Question: I am trying to solve the problem of largest common substring between 2 Strings. I will reduce my problem to the following: I created a <URL> and as per my understanding the largest common substring is the deepest path consisting of nodes that belongs to both strings.
My test input is:
'''
String1 = xabc
String2 = abc
'''

It seems that the tree I build is correct but my problem is the following method (I pass the root of the tree initially):
'''
private void getCommonSubstring(SuffixNode node) {
if(node == null)
return;
if(node.from == ComesFrom.Both){
current.add(node);
}
else{
if(max == null || current.size() > max.size()){
max = current;
}
current = new ArrayList<SuffixNode>();
}
for(SuffixNode n:node.children){
getCommonSubstring(n);
}
}
'''
What I was aiming to do is, in order to find the deepest path with nodes that belong to both strings, I would traverse the tree (pre-order) and add nodes that belong to both strings in a list ('current'). Once I am in a node that is not part of both I update 'max' list if 'current' is bigger.
But the code is erroneous. And I am confused on how to implement this, since I haven't written code for general (non-binary) trees in ages.
Could you help me figure this out?
Modified as per @templatetypedef. Could not make this work either.
'''
private void getCommonSubstring(SuffixNode node, List<SuffixNode> nodes) {
if(node == null)
return;
if(node.from == ComesFrom.Both){
nodes.add(node);
}
else{
if(max == null || current.size() > max.size()){
max = nodes;
}
nodes = new ArrayList<SuffixNode>();
}
for(SuffixNode n:node.children){
List<SuffixNode> tmp = new ArrayList<SuffixNode>(nodes);
getCommonSubstring(n, tmp);
}
}
public class SuffixNode {
Character character;
Collection<SuffixNode> children;
ComesFrom from;
Character endMarker;
}
'''
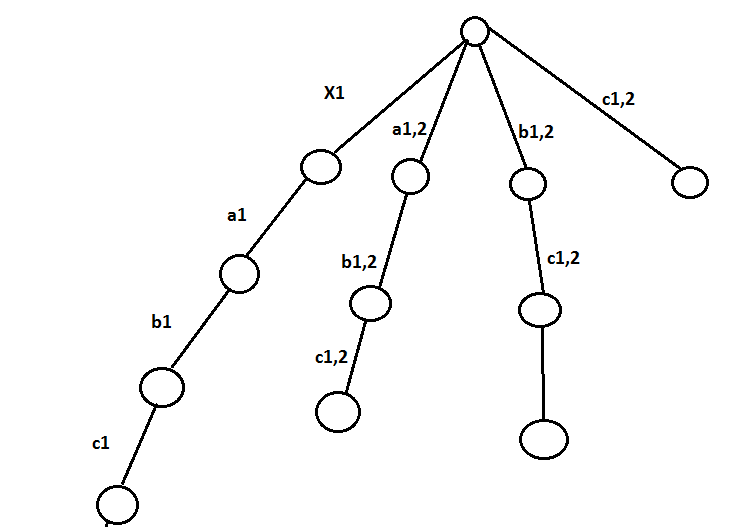
Answer: One issue I see here is that the of a node in the suffix tree is not the same as the of the string along that path. Each edge in a suffix tree is annotated with a range of characters, so a string encoded by a series of nodes of depth five might have shorter length than a string encoded at depth two. You will probably need to adjust your algorithm to handle this by tracking the effective length of the string that you've built up so far, rather than the number of nodes in the path that you've traced out up to this point.
A second issue I just noticed is that you seem to only have one 'current' variable that is getting shared across all the different branches of the recursion. This probably is messing up your state across recursive calls. For example, suppose that you're at a node and have a path of length three, and that there are two children - the first of which only ends in a suffix of the first string, and the second of which ends in a suffix of both strings. In that case, if you make the recursive call on the first string, you will end up executing the line
'''
current = new ArrayList<SuffixNode>();
'''
in the recursive call. This will then clear all your history, so when you return from this call back up to the original node and descend into the second child node, you will act as if there is no list of nodes built up so far, instead of continuing on from the three nodes you found so far.
To fix this, I'd suggest making 'current' a parameter to the function and then creating a new 'ArrayList' when needed, rather than wiping out the existing 'ArrayList'. Some of the other logic might have to change as well to account for this.
Given this, I would suggest writing the function in pseudocode like this (since I don't know the particulars of your suffix tree implementations):
- - - - - - - - -
Hope this helps!